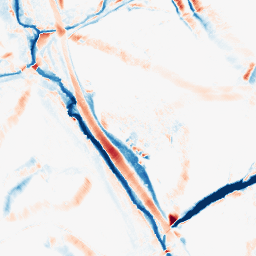
Category: morphological
Decomposition family: morphological_diamond
Decomposition parameters: operation: average
radius: 10
Upsampling method: cubic_catmull_rom
Upsampling parameters: scale: 4
Upsampling scale: 4